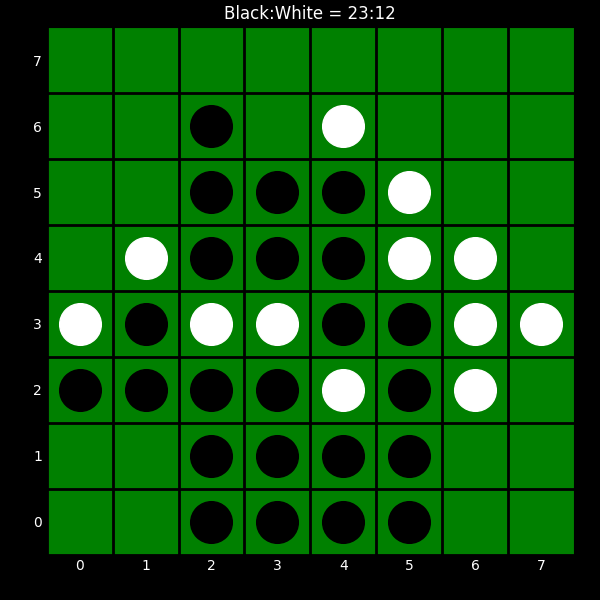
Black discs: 23
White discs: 12